Interaction volume radius: 5 \u00c5
Interaction volume height: 30 \u00c5
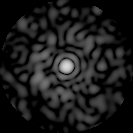
Disorder parameter: 0.8516